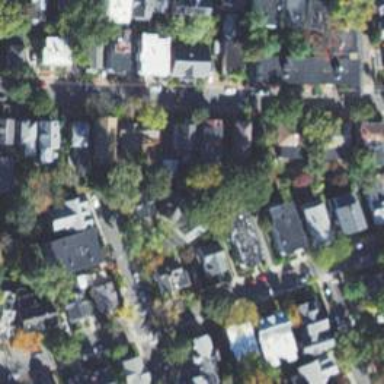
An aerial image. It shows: Neighborhood.